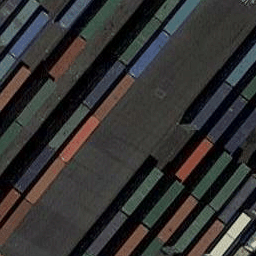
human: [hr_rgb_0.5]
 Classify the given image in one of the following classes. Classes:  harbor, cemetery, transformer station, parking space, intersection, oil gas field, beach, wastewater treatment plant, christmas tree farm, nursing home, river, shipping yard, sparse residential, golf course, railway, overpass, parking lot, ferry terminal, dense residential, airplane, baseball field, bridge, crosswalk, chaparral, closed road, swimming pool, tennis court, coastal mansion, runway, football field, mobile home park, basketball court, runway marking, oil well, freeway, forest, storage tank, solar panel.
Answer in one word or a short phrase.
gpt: shipping yard